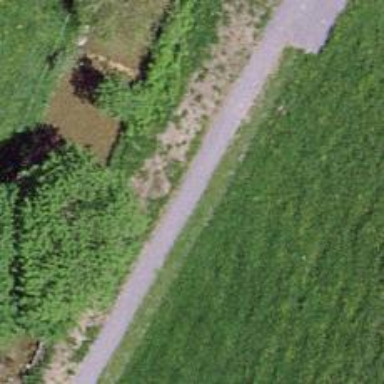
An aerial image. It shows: Compacted path road.